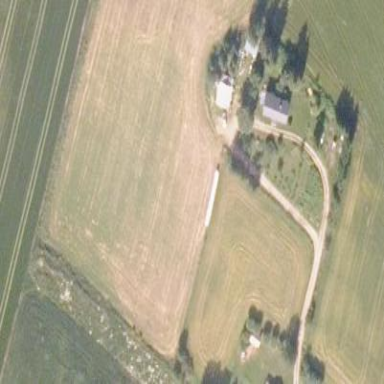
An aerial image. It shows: Farmyard area.